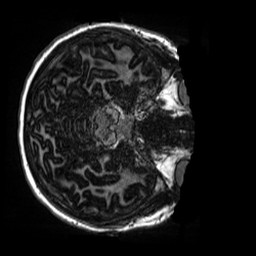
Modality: MP2RAGE
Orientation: axial
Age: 10
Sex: female
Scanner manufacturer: siemens
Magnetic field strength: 3 T
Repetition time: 4 s
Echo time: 0.00303 s